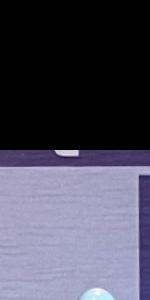
Label: Empty